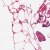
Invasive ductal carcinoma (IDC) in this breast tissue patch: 0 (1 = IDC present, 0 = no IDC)